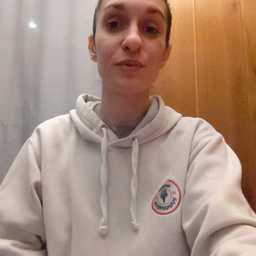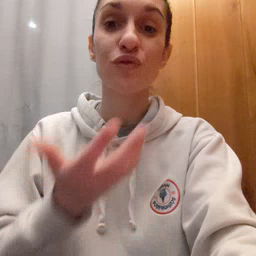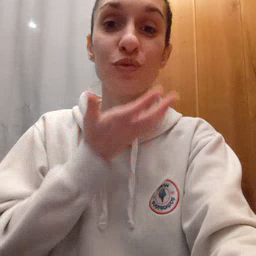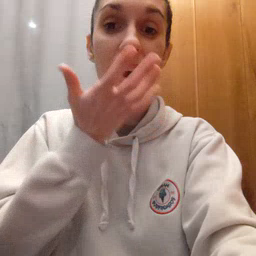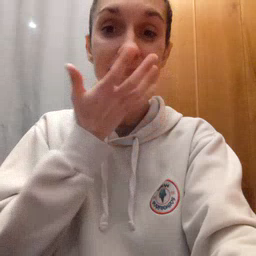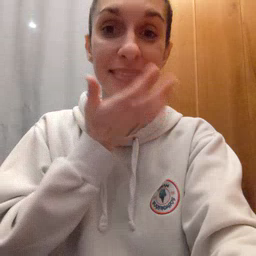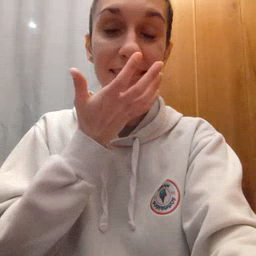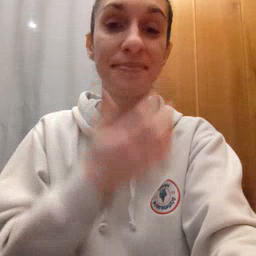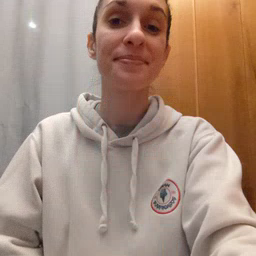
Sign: grass